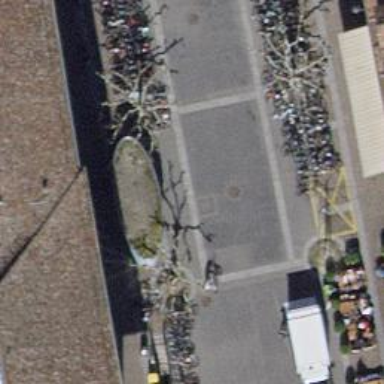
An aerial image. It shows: Outdoor shelter serving as public bookcase.